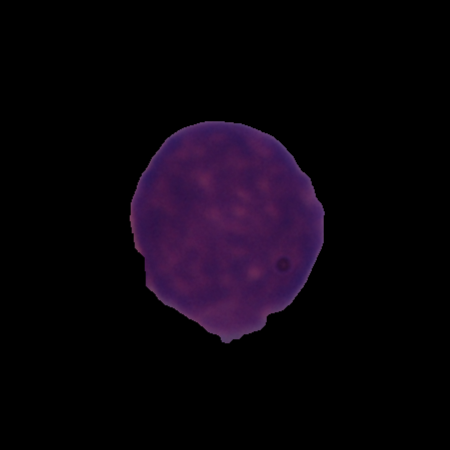
Label: cancer